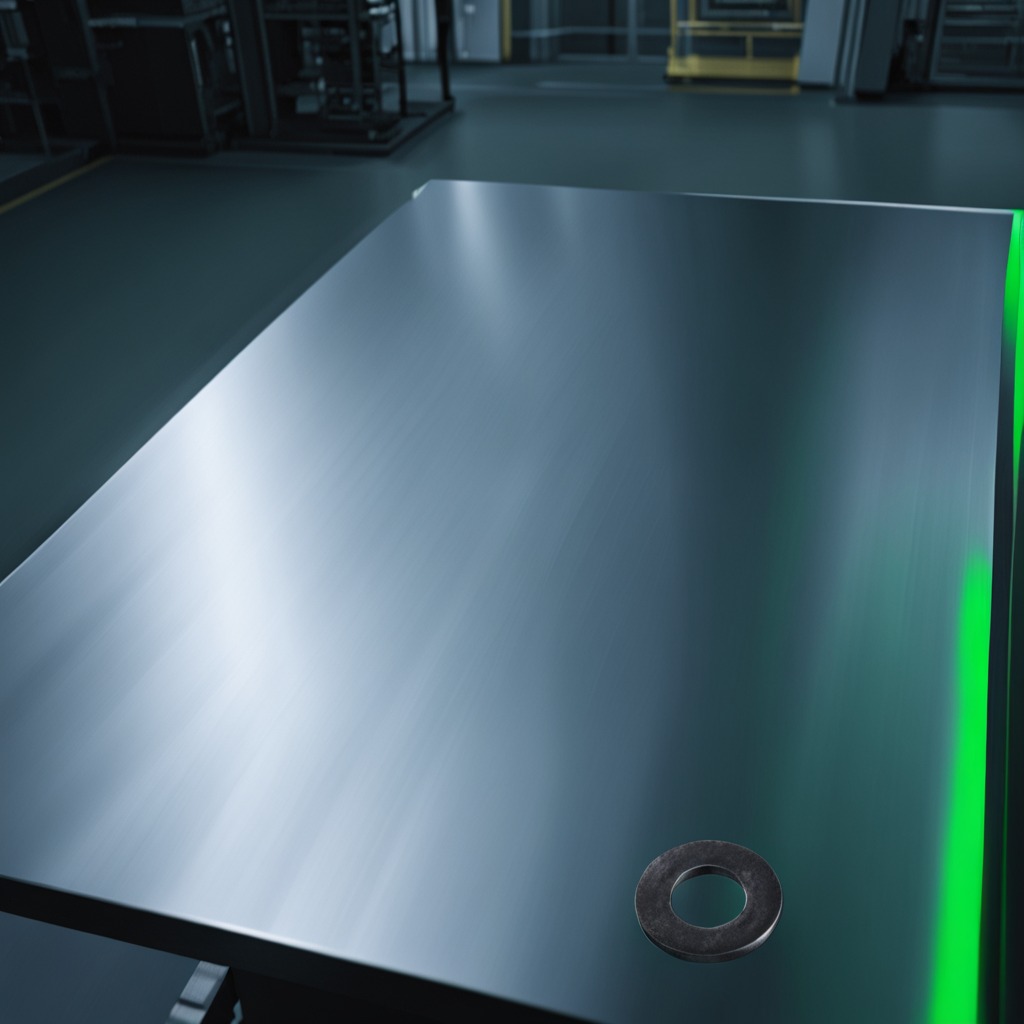
A flat metal washer lies on the metal table in a machine shop under fluorescent lights.